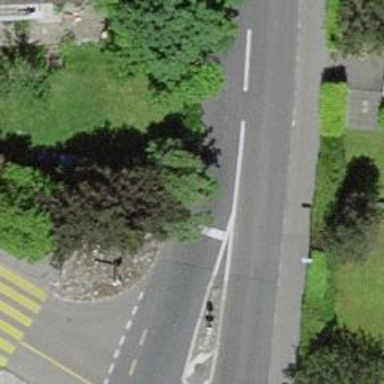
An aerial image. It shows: Road with traffic signals.